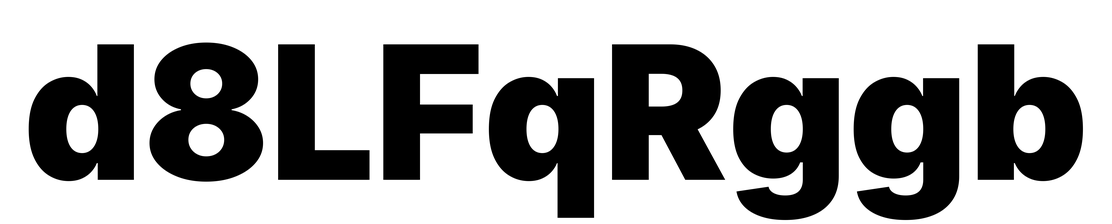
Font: Inter_Black